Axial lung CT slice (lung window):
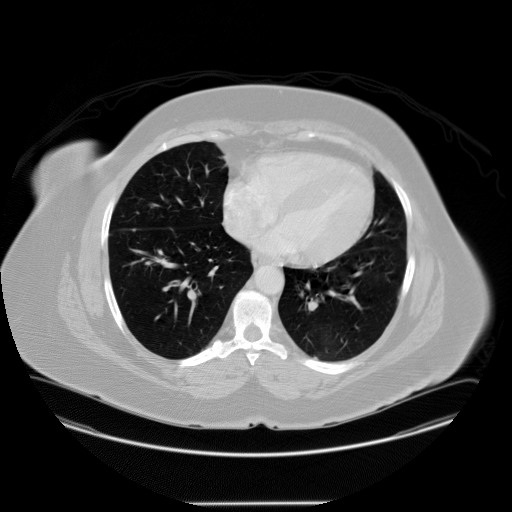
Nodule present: no